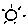
Label: sun